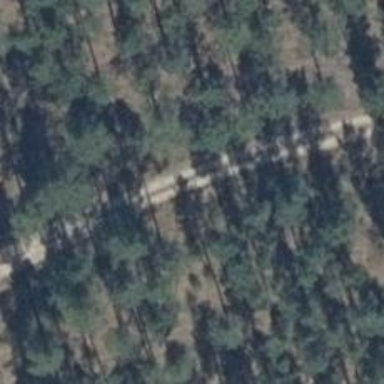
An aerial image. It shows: Sandy track road with grade5 tracktype.